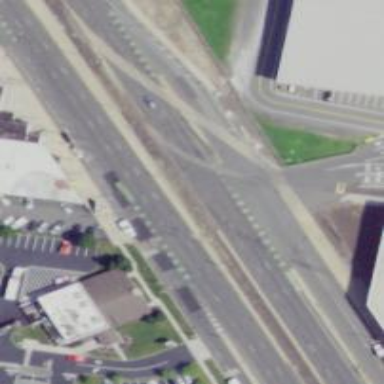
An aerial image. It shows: Primary link highway with asphalt surface.